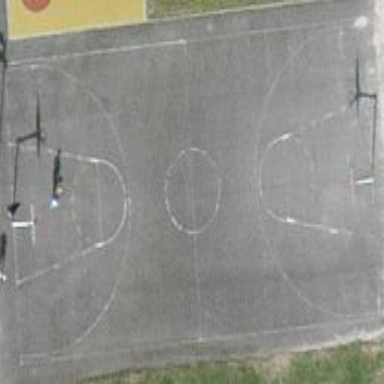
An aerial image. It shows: Basketball court with asphalt surface.